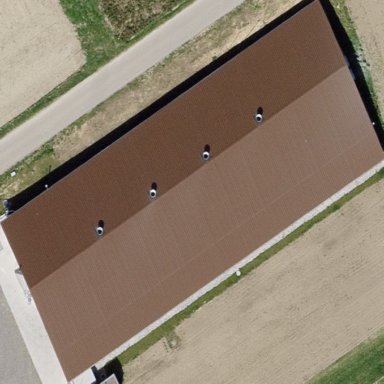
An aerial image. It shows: Building with gabled roof.